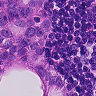
Metastatic tissue present: yes